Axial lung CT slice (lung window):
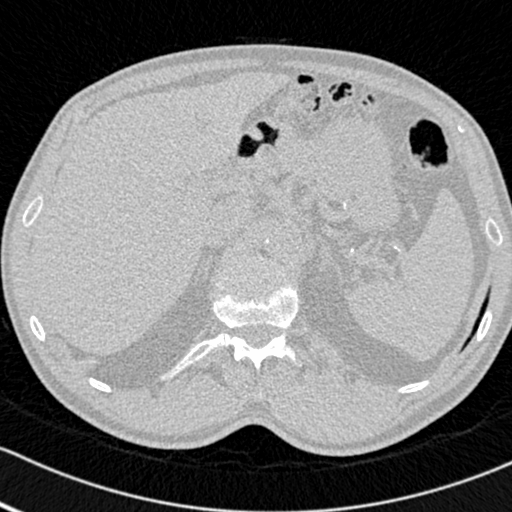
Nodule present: no